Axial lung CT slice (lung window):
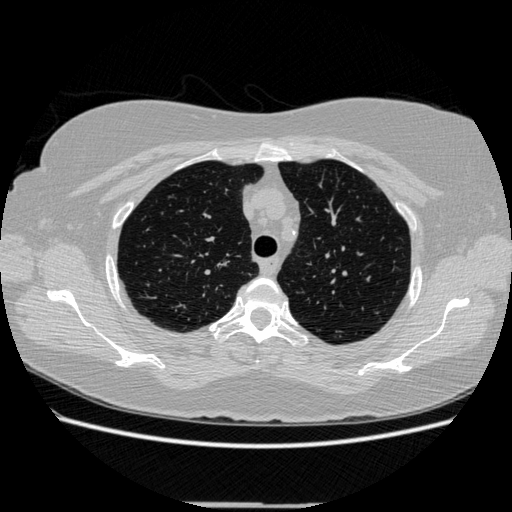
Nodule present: no